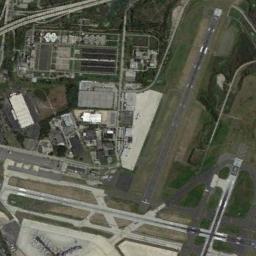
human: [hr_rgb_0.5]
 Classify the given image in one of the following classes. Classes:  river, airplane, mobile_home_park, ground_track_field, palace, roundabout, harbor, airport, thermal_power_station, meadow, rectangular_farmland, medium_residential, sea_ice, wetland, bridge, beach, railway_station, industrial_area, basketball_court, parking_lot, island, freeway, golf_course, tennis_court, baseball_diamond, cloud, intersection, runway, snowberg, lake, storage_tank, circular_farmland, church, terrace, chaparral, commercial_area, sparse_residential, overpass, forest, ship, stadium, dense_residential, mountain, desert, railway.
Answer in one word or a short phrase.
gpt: airport